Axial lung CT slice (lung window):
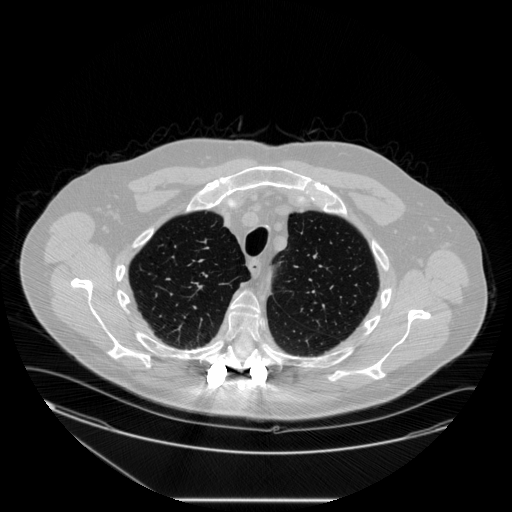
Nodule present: no